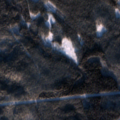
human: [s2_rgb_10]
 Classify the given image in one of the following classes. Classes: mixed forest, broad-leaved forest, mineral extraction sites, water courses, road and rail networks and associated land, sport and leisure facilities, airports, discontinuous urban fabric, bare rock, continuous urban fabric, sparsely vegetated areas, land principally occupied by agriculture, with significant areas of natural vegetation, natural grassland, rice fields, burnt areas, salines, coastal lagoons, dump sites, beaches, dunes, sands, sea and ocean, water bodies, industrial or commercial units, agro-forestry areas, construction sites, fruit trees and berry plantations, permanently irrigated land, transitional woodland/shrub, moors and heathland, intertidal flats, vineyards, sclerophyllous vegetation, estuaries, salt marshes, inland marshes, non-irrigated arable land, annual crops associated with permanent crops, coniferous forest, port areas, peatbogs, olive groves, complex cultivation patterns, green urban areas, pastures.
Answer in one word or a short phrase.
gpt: coniferous forest, mixed forest